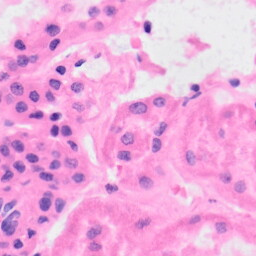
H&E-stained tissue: Kidney